Question: I have a single PNG file that when referred from the XML bitmap file will generate 'Failed to parse file' error in Eclipse resource editor. When I substitute it with other file everything works. When I run the app - the image will not show up. The XML code is:
'''
<bitmap xmlns:android="http://schemas.android.com/apk/res/android"
android:src="@drawable/linen_android_tile"
android:dither="true"
android:tileMode="repeat">
</bitmap>
'''
And here's the file:

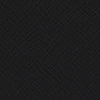
Answer: Also if you're using an indexed png file, try converting it to RGB.